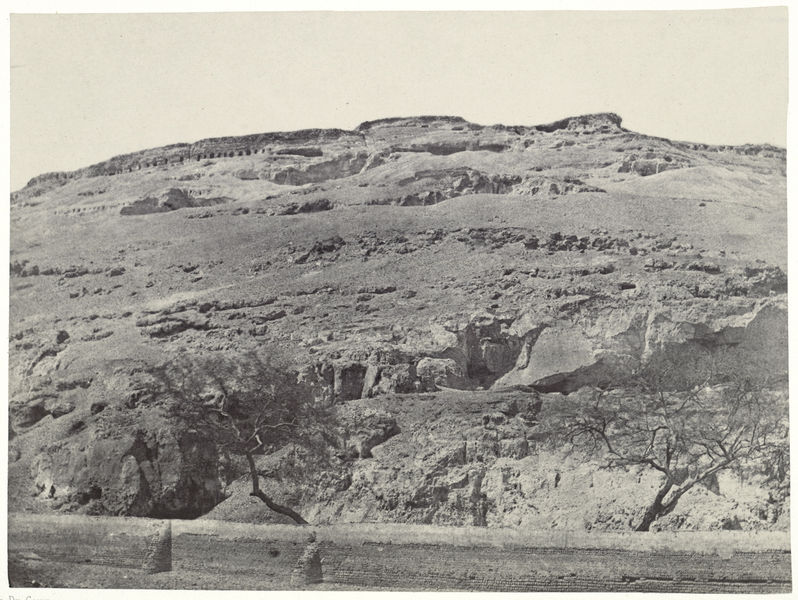
Titel: Necropool bij Lykopolis
Künstler: Maxime Du Camp
Standort: Amsterdam
Institution: Rijksmuseum
Schlagwörter: montagne, arbres, rocher, colline, pente, rochjers